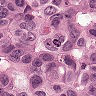
Metastatic tissue present: yes